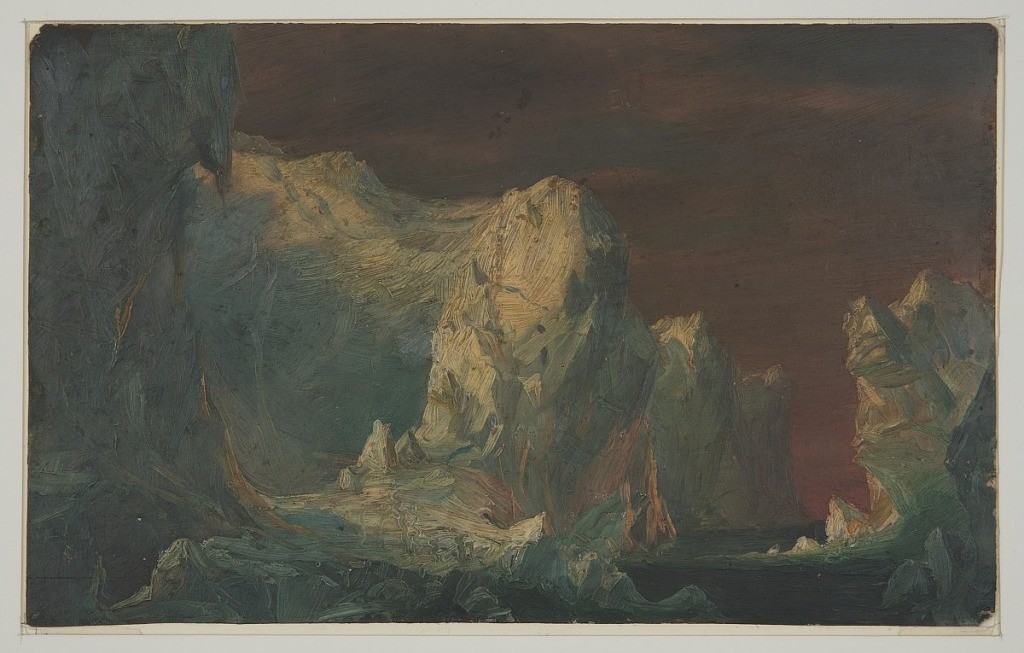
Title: Icebergs at Sunset, Canada
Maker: Frederic Edwin Church, American, 1826–1900
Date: June–July 1859
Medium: Oil on tan paperboard
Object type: Drawing
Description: Landscape and seascape sketch showing a view of immense icebergs at sunset, witnessed during the artist's expedition to Newfoundland and Labrador. In the foreground at left, a dark wall of ice descends vertically to a flatter, craggy section at center, which immediately ascends again to form a kind of rounded pillar at center. Behind it, a tall and massive iceberg extends diagonally into the distance, forming a sort of canal at right, bounded by another craggy ice cliff at far right. Sky above filled with rosy red clouds illuminated by the setting sun, whose red-orange light reflects off of the bergs throughout the scene.